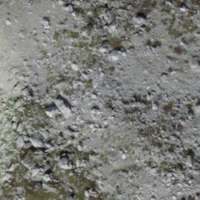
EUNIS habitat code: 48
Species observed at this site:
Saxifraga aizoides